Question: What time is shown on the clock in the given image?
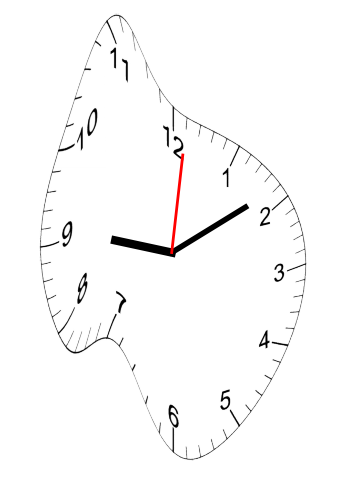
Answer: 09:09:01